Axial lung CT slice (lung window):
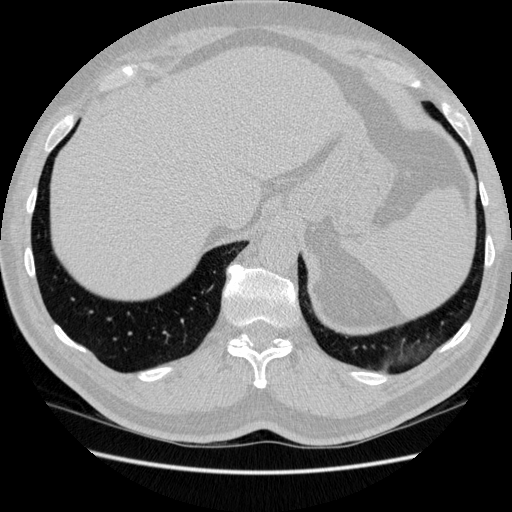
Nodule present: no